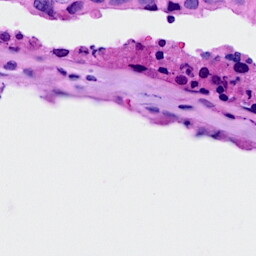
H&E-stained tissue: Breast